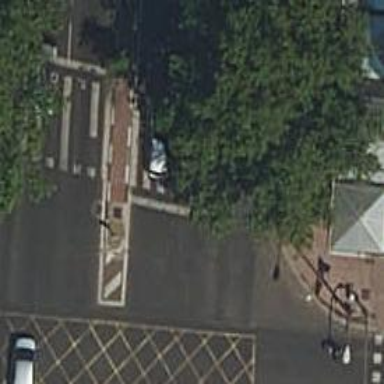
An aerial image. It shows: Sidewalk made of paving stones.